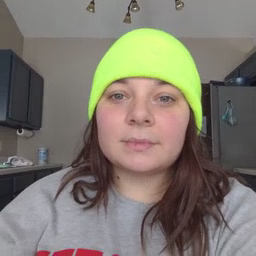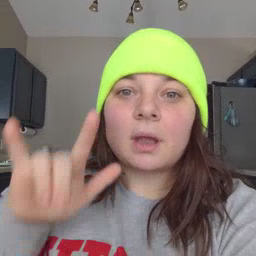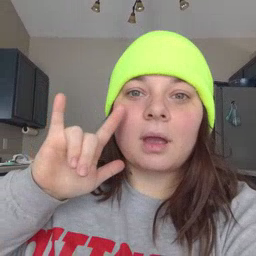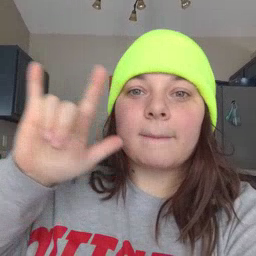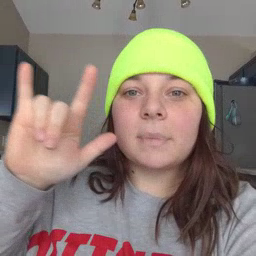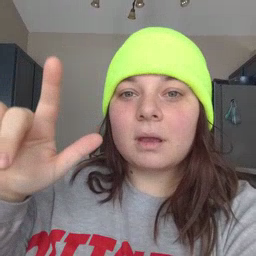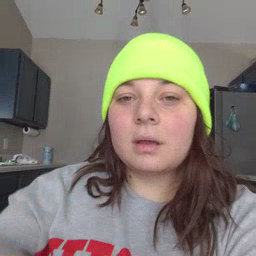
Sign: airplane